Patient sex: F
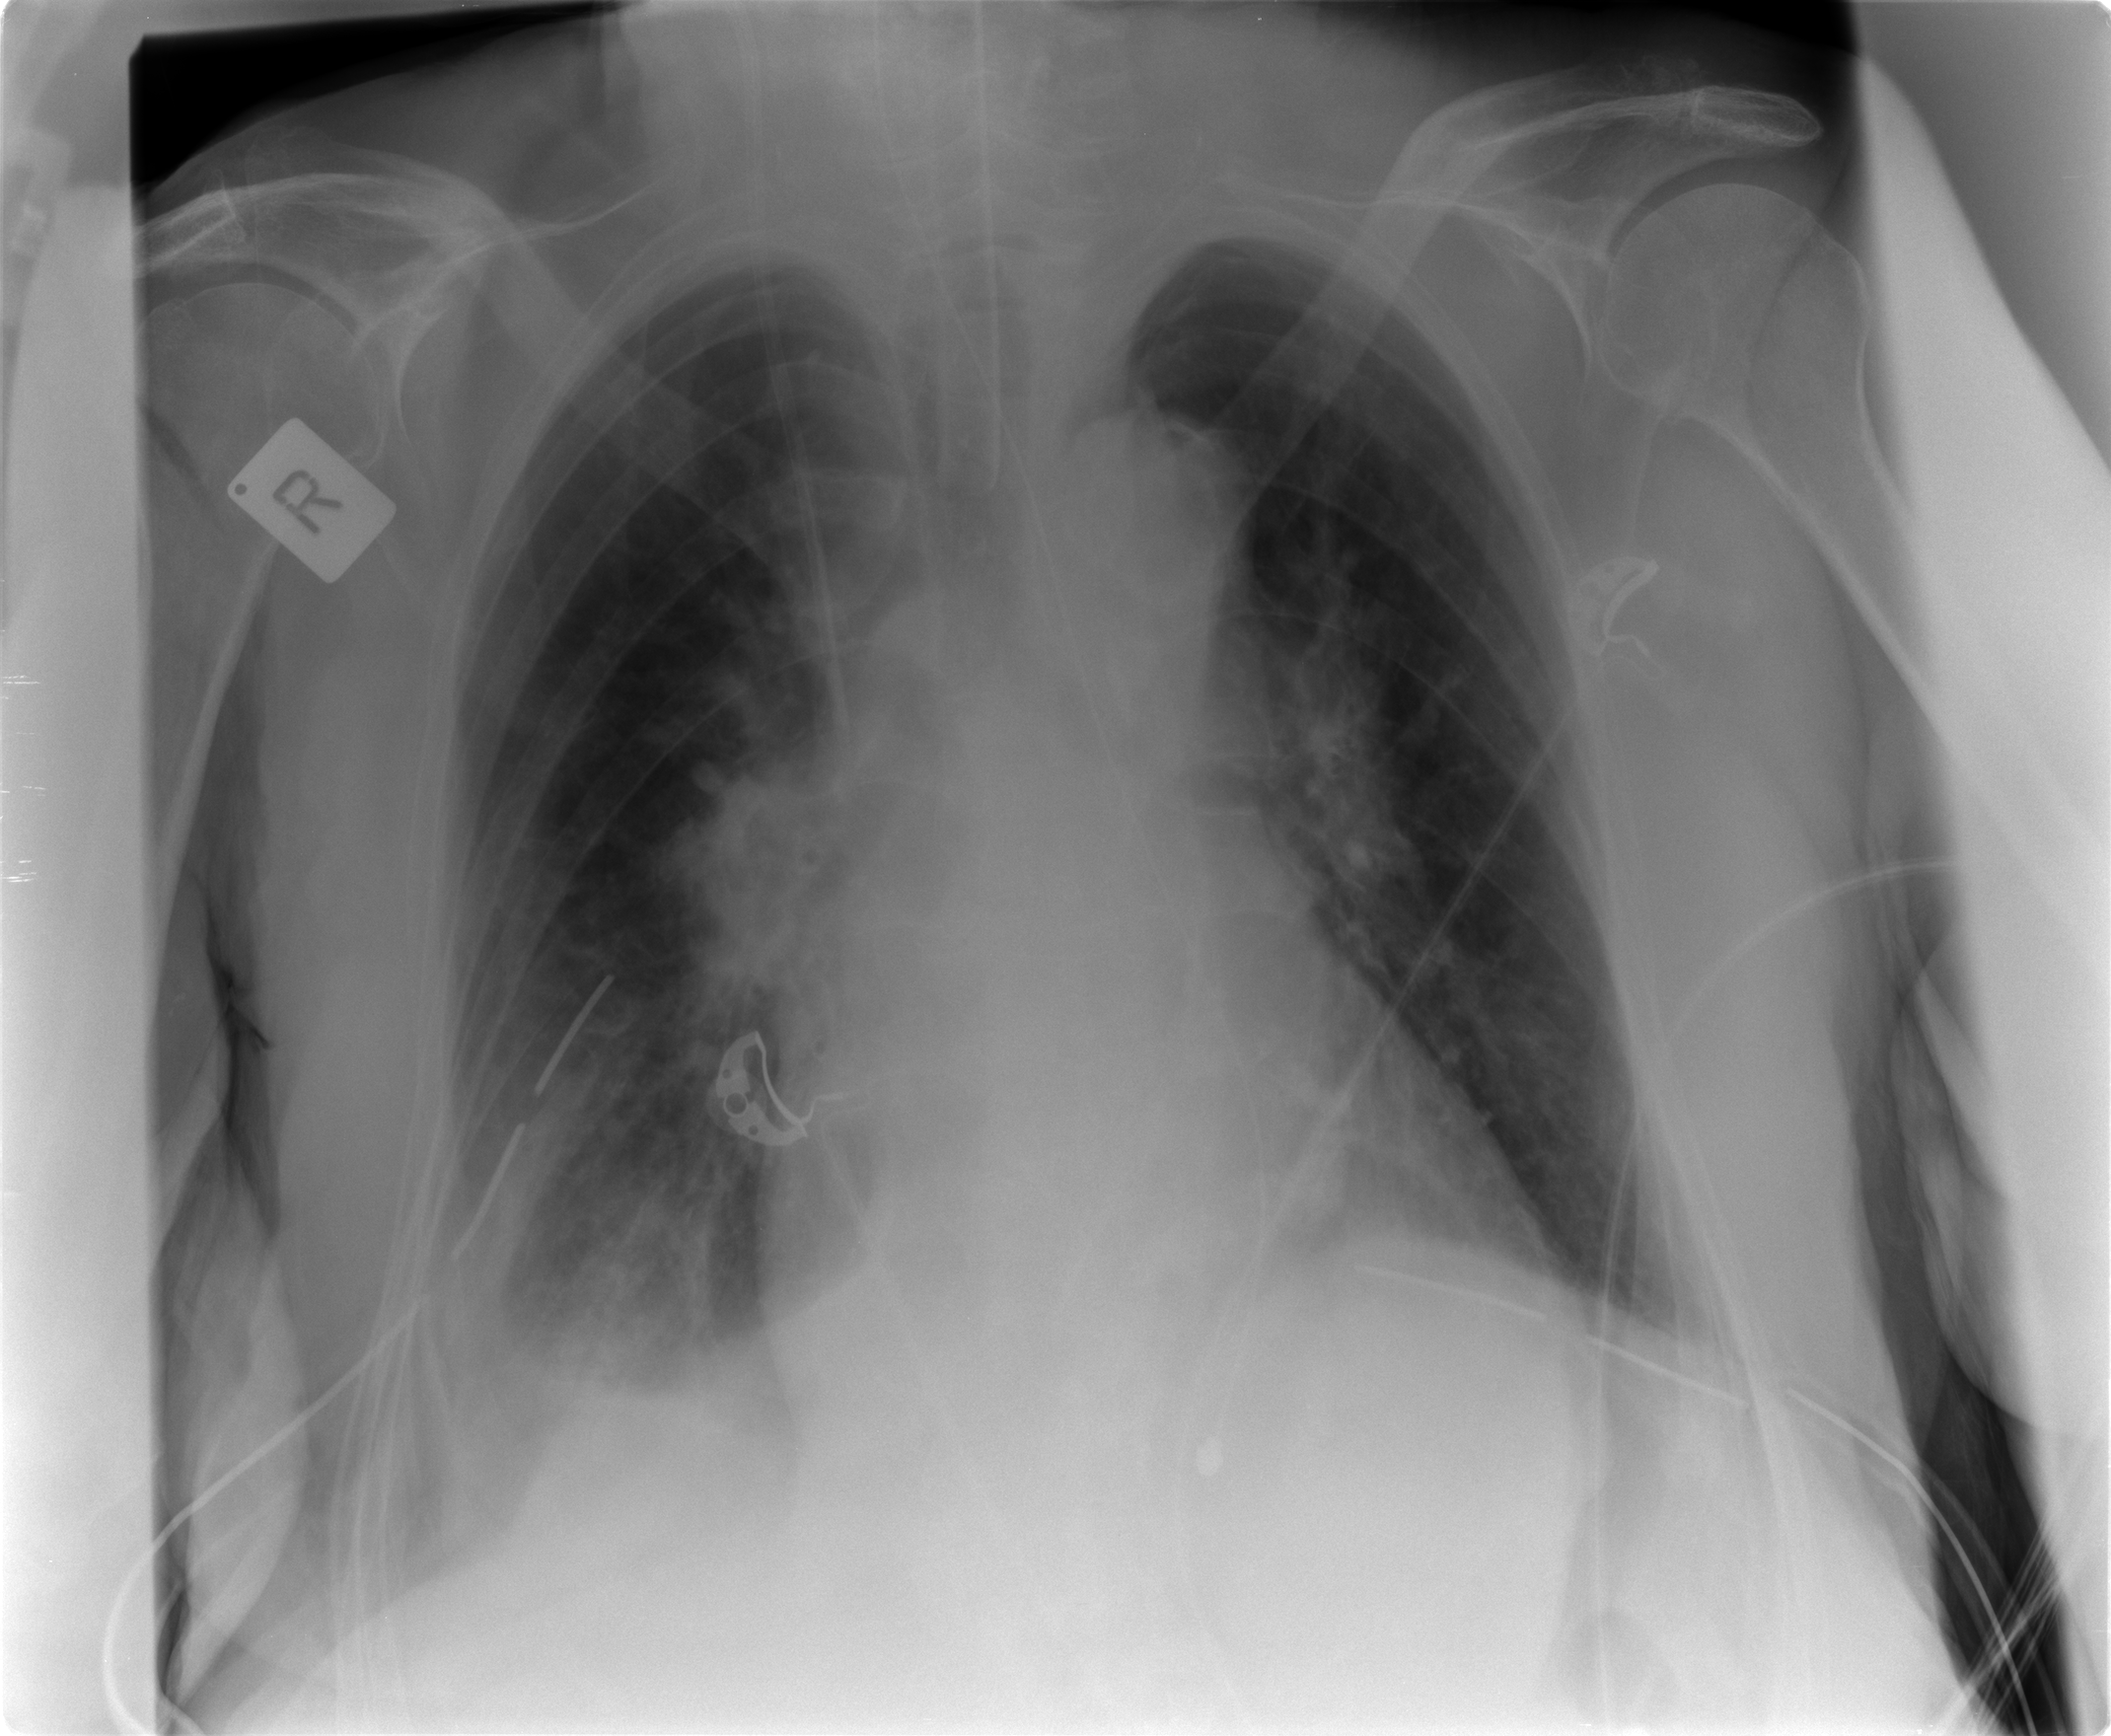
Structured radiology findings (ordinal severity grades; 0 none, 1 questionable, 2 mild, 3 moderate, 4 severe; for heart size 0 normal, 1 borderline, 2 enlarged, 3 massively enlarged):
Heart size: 1
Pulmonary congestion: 2
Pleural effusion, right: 2
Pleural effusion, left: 1
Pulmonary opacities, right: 2
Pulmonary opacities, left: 0
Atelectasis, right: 2
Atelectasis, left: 2